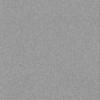
Label: dusty